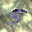
Label: 5